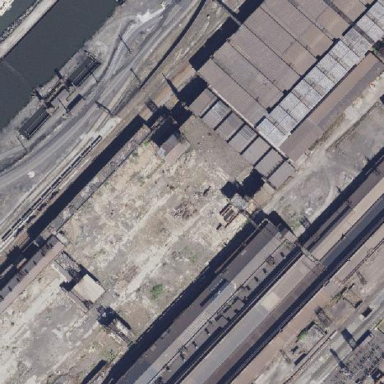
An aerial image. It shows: Industrial building.